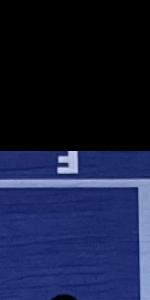
Label: Empty